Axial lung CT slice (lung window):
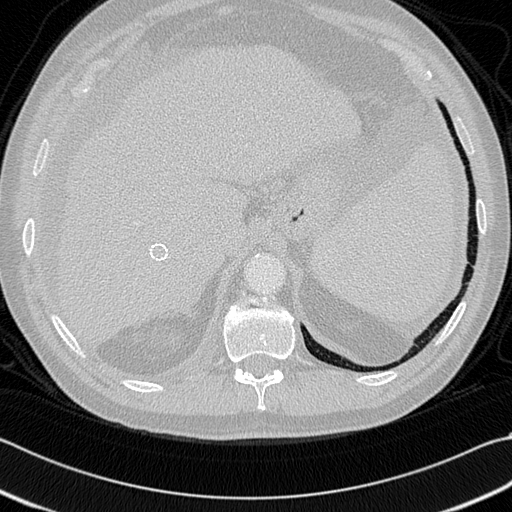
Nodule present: no